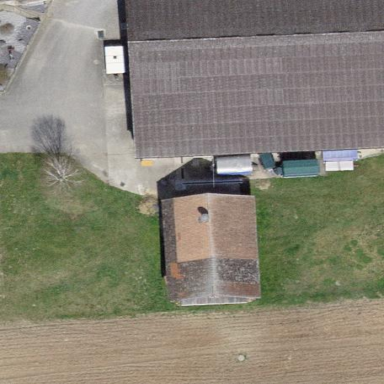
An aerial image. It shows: Farm auxiliary building.